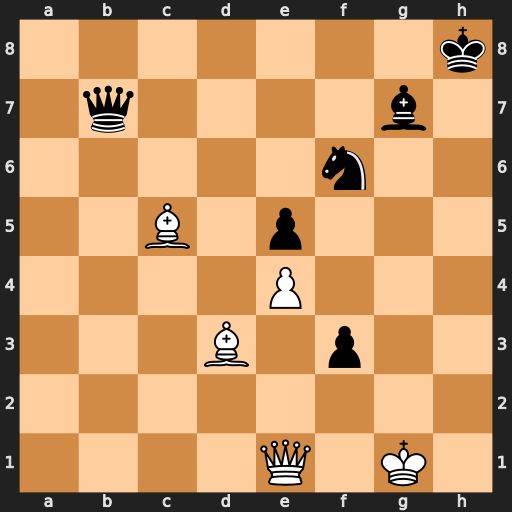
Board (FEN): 7k/1q4b1/5n2/2B1p3/4P3/3B1p2/8/4Q1K1
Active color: w
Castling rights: -
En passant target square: -
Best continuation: Qh4+ Nh7 Qd8+